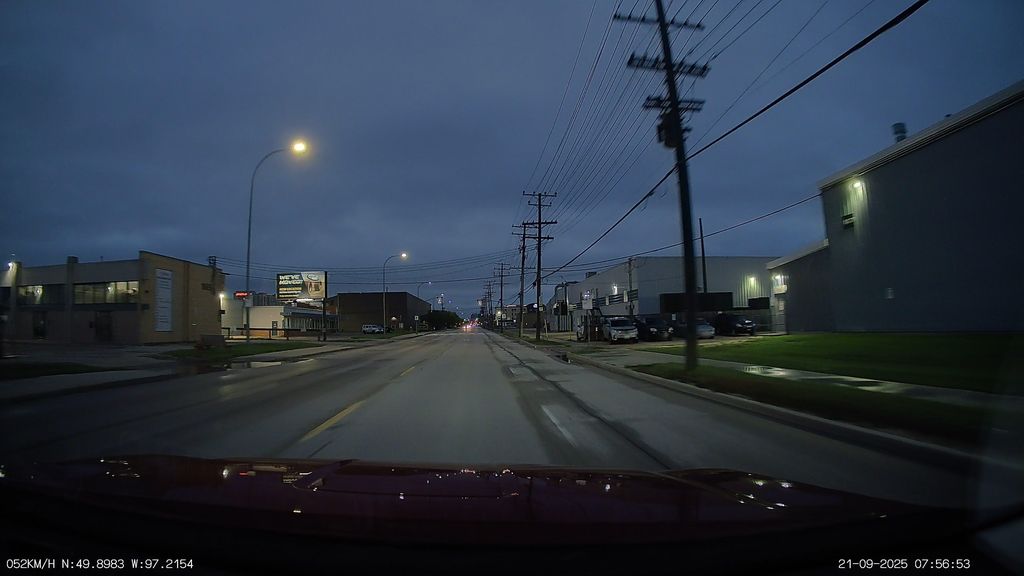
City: winnipeg